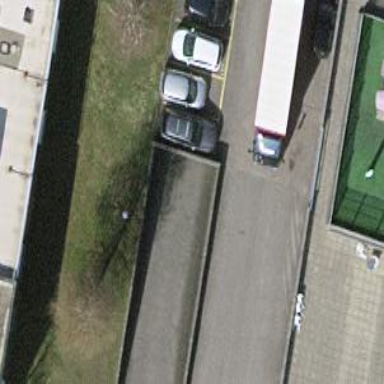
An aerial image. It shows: Parking entrance.